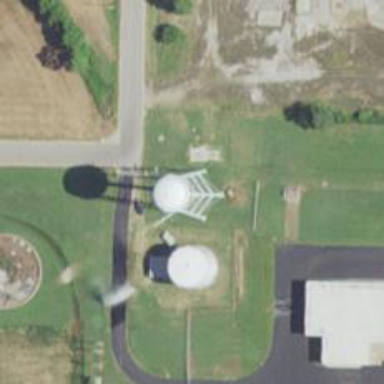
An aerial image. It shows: Water tower that is man-made.